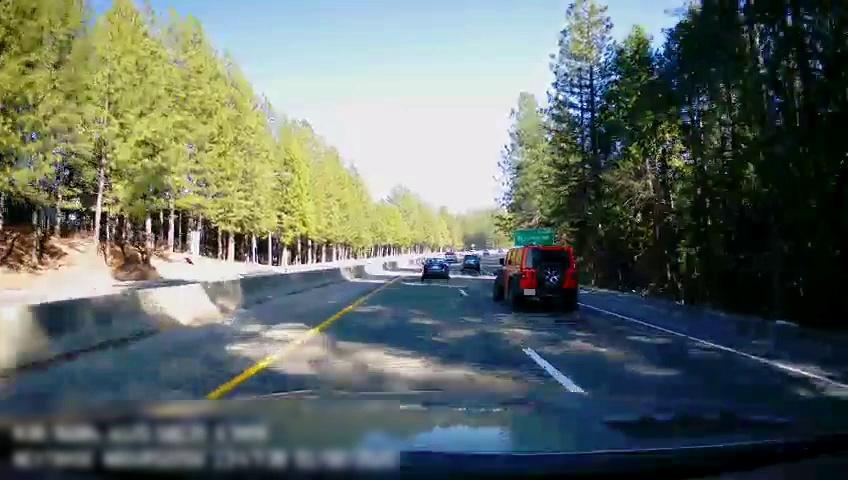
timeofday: Day
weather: Sunny
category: Drivable Space
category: Drivable Space
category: Vehicles | SUV
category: Vehicles | SUV
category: Vehicles | Car
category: Vehicles | Car
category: Lanes | Current Lane
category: Lanes | Current Lane
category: Lanes | Alternate Lane
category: Traffic | Signs